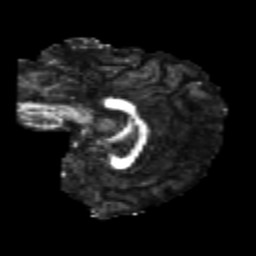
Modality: FA
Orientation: sagittal
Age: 24
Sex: female
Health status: healthy
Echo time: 0.074 s